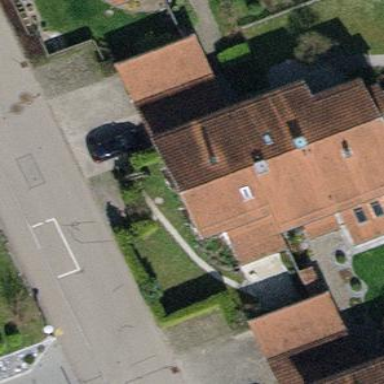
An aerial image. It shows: Terrace building.